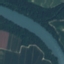
Land use / land cover: River